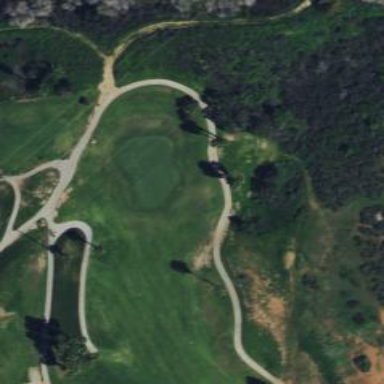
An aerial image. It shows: Golf hole.